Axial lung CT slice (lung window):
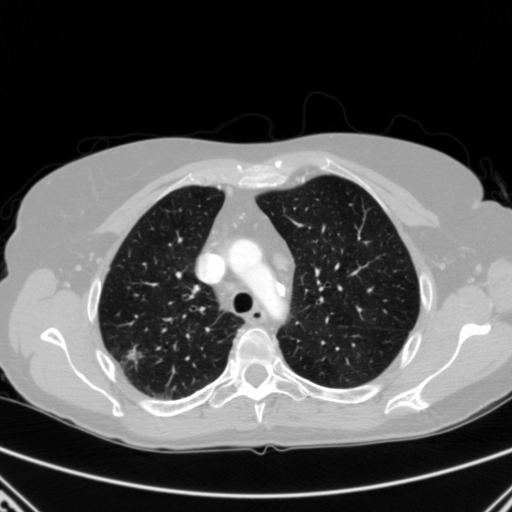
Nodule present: yes
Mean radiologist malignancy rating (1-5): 4